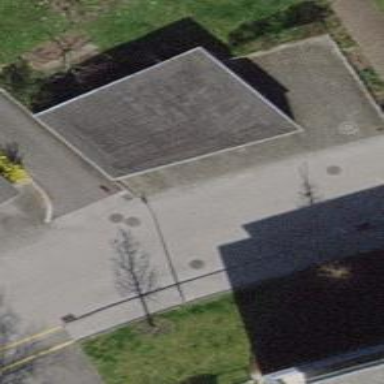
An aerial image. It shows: Detached building.